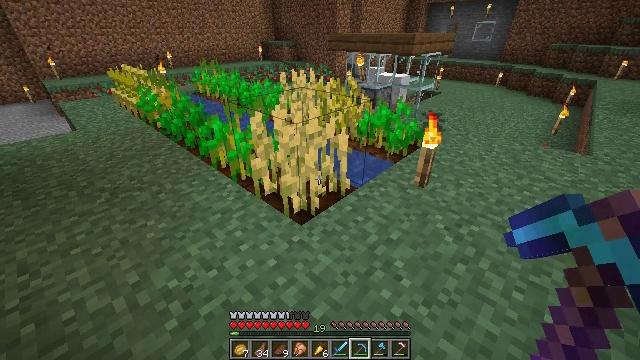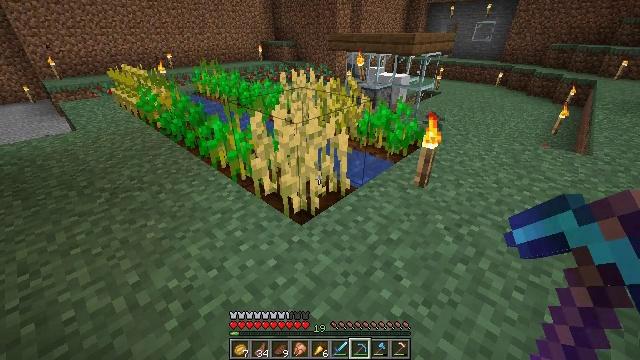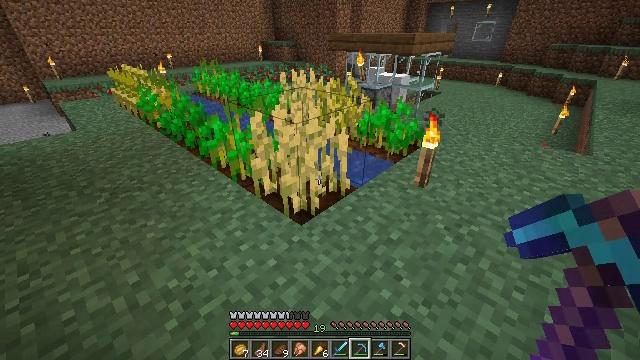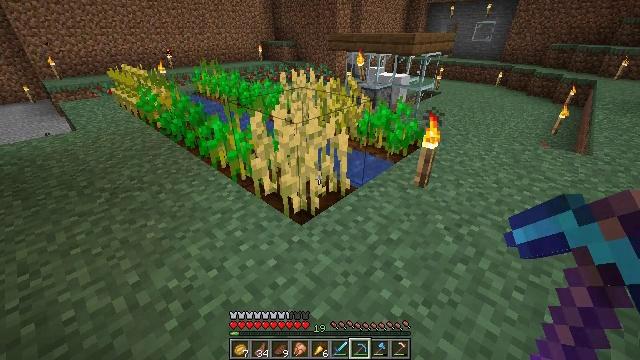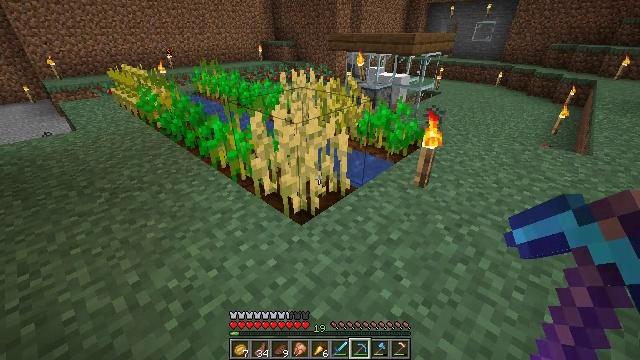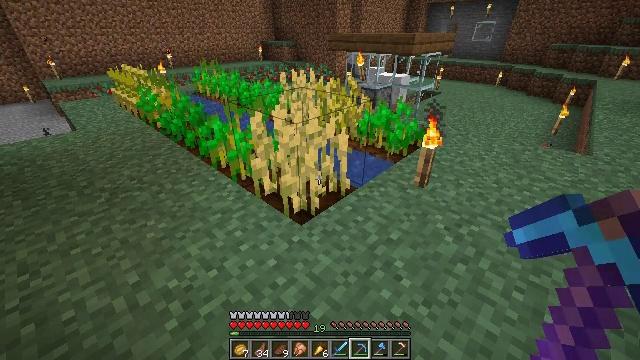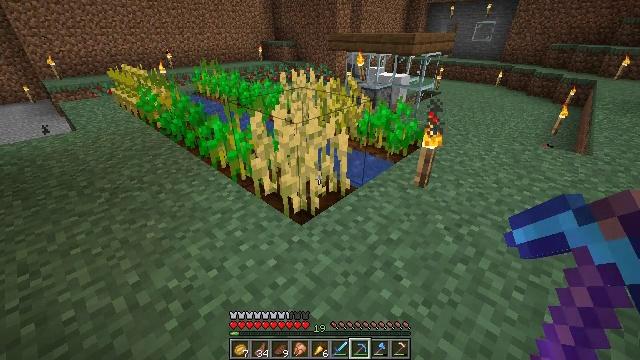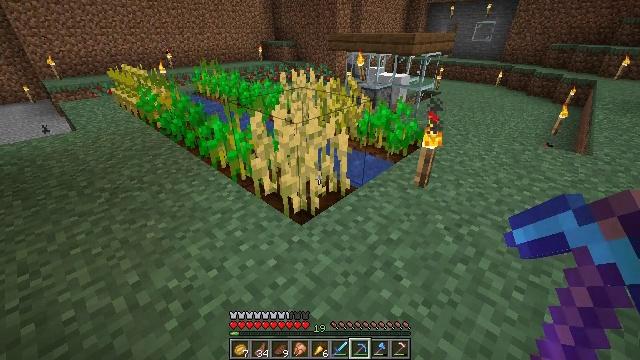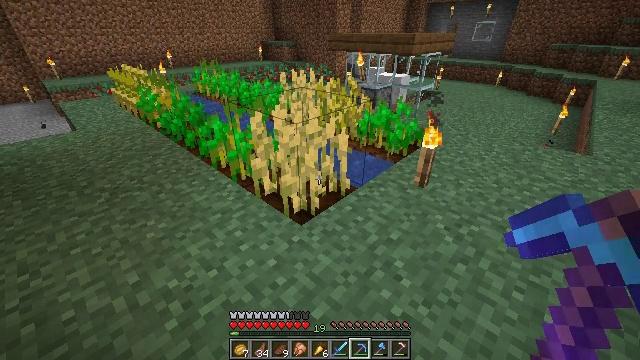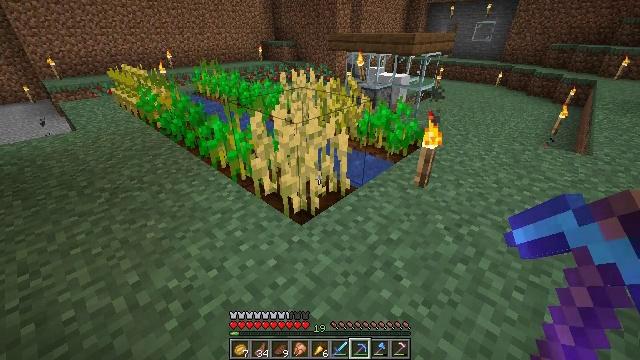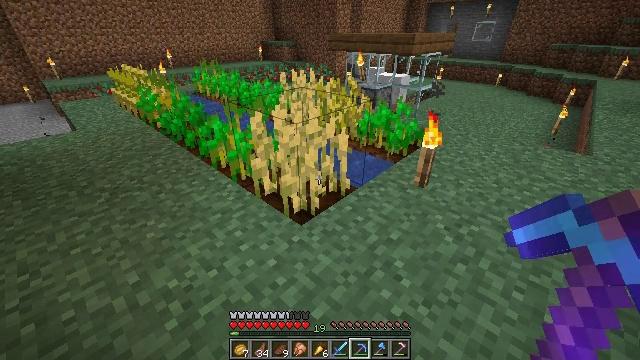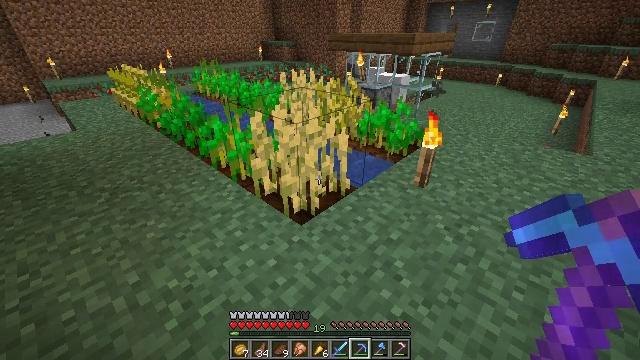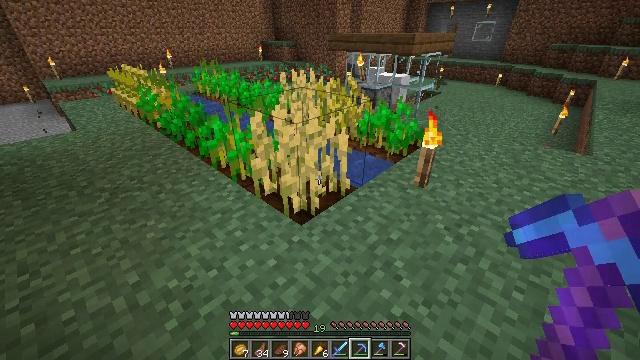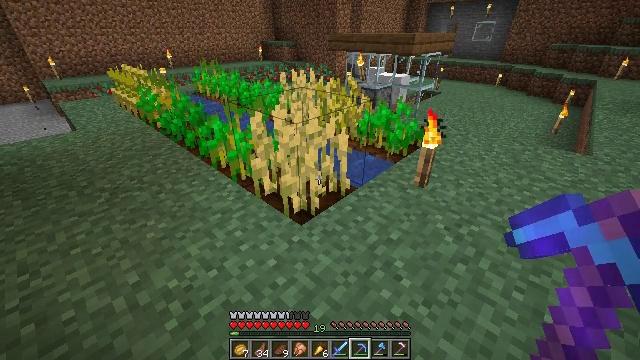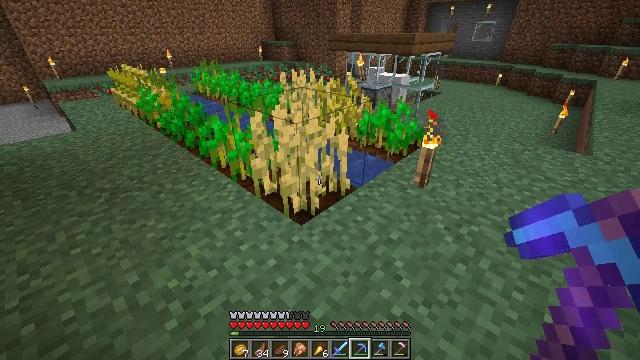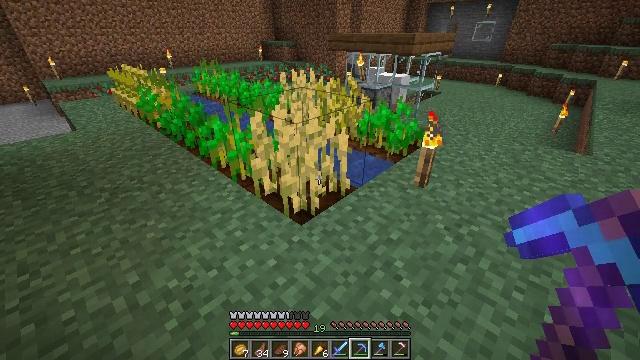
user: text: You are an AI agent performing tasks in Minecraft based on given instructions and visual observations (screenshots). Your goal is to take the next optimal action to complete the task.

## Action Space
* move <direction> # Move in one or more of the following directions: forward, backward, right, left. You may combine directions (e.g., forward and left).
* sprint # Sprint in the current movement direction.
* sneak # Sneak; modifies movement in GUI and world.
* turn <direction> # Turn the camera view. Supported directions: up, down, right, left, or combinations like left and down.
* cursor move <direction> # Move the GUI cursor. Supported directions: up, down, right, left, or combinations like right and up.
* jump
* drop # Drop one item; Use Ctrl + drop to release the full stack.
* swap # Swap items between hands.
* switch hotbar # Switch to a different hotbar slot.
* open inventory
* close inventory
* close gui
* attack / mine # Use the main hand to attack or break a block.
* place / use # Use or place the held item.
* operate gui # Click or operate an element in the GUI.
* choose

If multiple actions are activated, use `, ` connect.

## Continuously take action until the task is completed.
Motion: motion action
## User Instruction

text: Break the mature wheat plants.
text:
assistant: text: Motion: no_op
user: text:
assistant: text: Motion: no_op
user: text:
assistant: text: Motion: no_op
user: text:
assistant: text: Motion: no_op
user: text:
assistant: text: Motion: no_op
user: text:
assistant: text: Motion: no_op
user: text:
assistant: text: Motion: no_op
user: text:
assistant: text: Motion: no_op
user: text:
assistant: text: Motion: no_op
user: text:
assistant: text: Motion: no_op
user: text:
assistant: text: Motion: no_op
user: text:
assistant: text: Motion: no_op
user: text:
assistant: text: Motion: no_op
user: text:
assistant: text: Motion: no_op
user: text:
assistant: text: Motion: no_op
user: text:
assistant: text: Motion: no_op
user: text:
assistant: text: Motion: no_op
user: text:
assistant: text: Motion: no_op
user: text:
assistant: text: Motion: no_op
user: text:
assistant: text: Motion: no_op
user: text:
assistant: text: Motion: no_op
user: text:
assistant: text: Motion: no_op
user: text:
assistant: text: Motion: no_op
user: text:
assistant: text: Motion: no_op
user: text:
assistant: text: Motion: no_op
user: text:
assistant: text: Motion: no_op
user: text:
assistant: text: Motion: no_op
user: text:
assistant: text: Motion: no_op
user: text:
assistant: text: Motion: no_op
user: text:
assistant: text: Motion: no_op